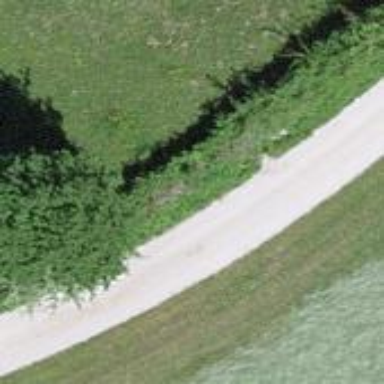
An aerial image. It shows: Hedge barrier.